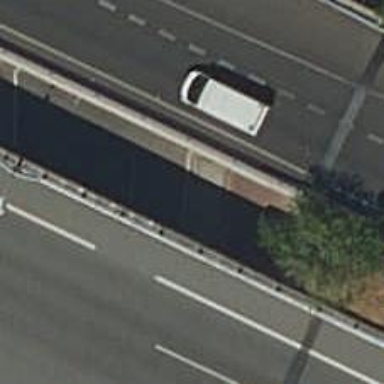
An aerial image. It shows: Kerb barrier.